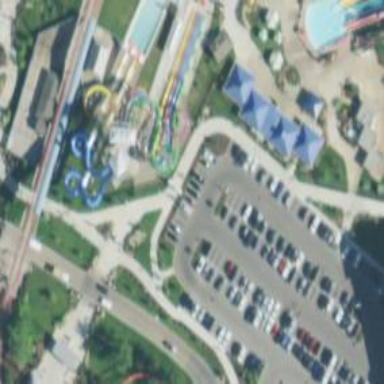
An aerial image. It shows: Tourism attraction featuring water slide.